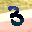
Label: 3